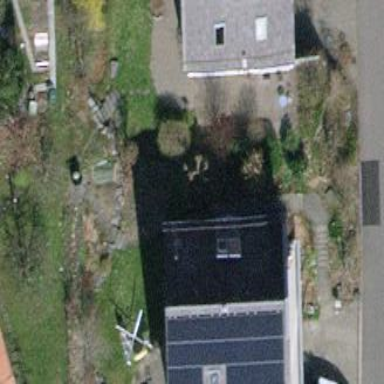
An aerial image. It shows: Detached building.